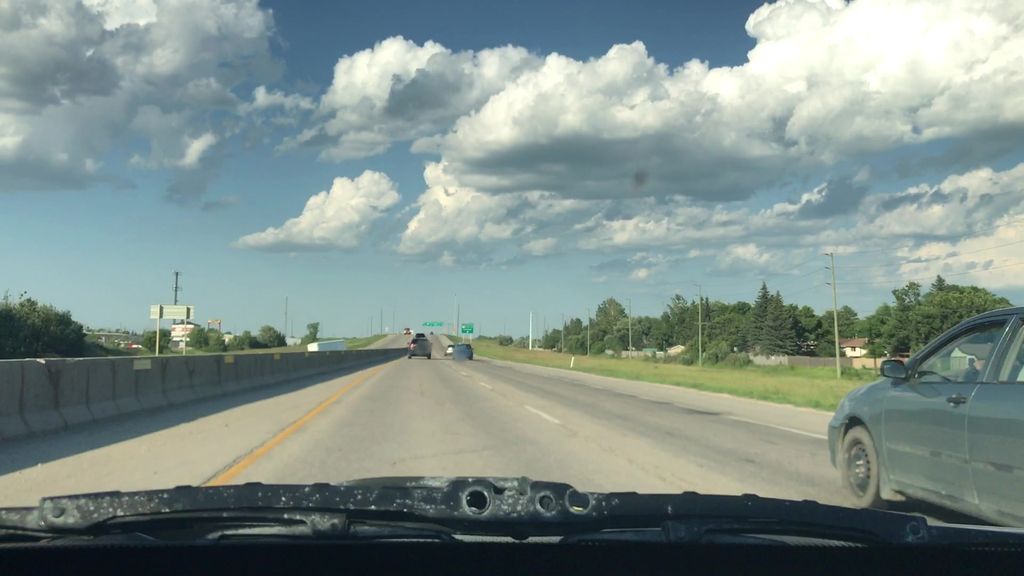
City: winnipeg